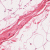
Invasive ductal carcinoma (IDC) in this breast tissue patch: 0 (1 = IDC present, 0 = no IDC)